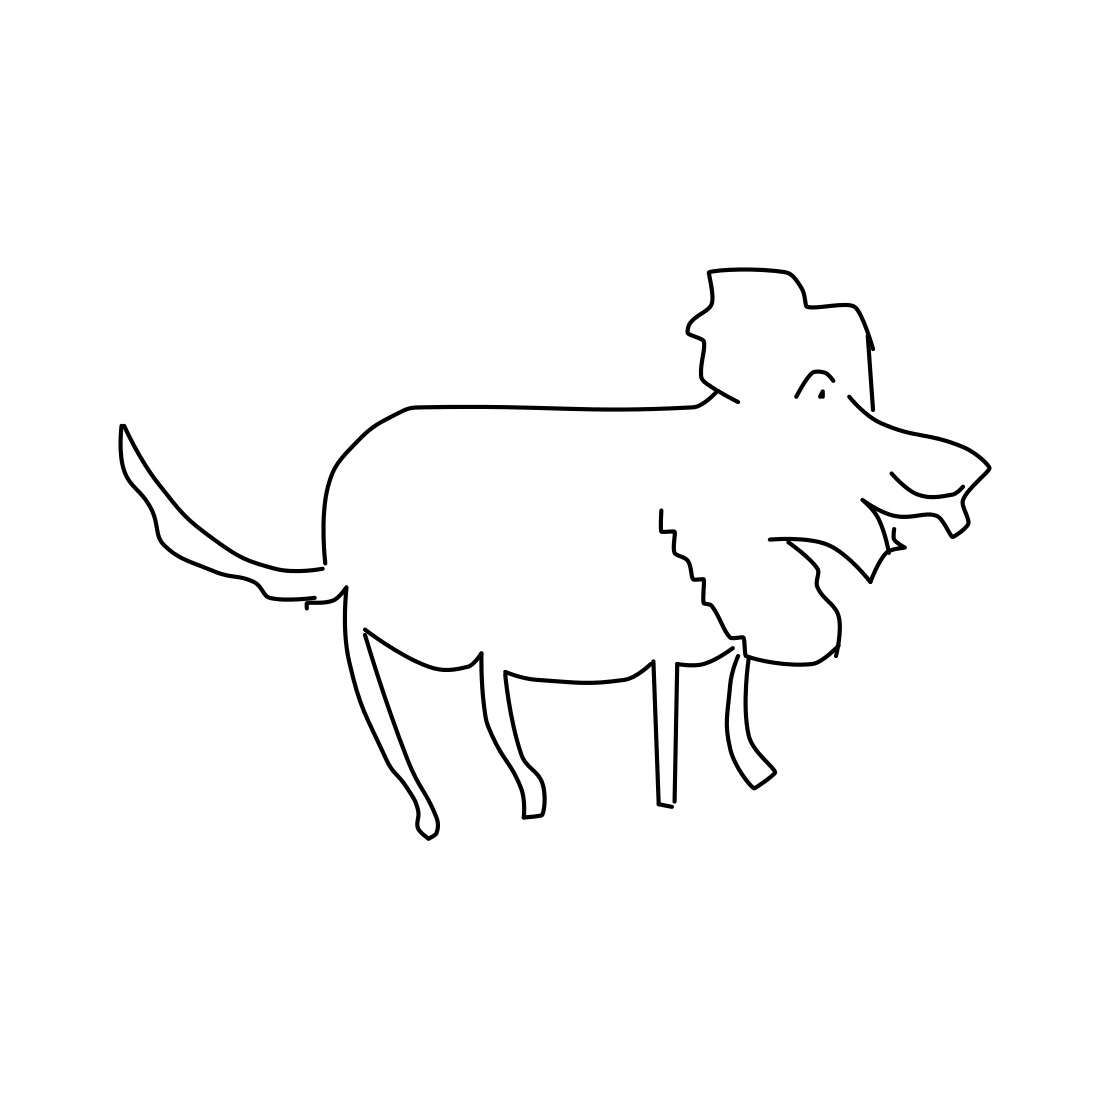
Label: lion